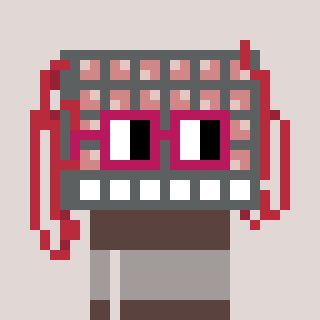
a pixel art character with square dark red glasses, a turing-shaped head and a darkbrown-colored body on a warm background